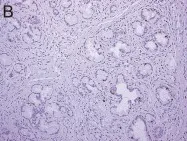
MIB-1 labeling in Brunner's glands. Below erosion. And All images are 100x magnification.
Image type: pathology (immunostaining)